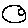
Label: moon